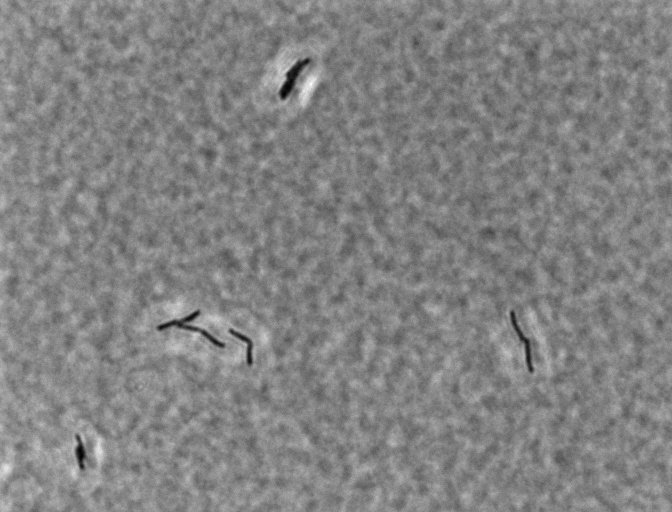
Bacillus coagulans